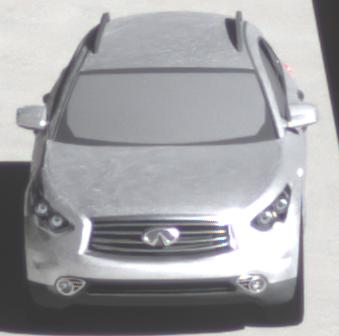
Make: Infiniti
Model: FX 37
Detailed model: FX (S51)
Model produced from: 2012/07
Model produced until: 2013/10
Doors: 5
Color: white
Road condition: dry road
Daytime: morning or afternoon
Contrast: high contrast